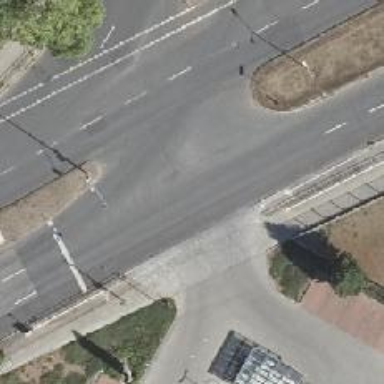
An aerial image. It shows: Secondary road with asphalt surface.